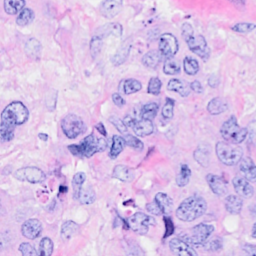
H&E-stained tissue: Breast